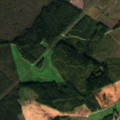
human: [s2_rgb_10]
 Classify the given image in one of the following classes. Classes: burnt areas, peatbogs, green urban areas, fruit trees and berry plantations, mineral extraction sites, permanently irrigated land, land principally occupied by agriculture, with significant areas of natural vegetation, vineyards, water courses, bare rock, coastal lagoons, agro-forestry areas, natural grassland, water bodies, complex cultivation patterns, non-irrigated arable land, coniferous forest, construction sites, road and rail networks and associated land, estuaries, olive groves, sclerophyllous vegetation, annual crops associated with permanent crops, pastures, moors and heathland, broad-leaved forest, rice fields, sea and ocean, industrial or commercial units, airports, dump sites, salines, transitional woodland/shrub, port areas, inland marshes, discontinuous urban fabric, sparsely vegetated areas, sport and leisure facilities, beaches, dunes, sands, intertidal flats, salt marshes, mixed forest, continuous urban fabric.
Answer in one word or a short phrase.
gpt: non-irrigated arable land, land principally occupied by agriculture, with significant areas of natural vegetation, coniferous forest, transitional woodland/shrub